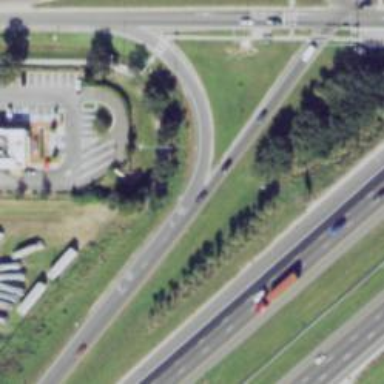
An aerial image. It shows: Diamond junction on motorway link.